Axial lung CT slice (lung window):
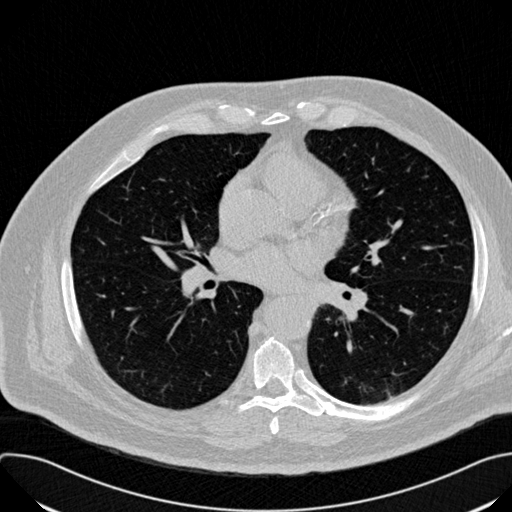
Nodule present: no